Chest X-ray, AP view. Patient: 54 years old, sex M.
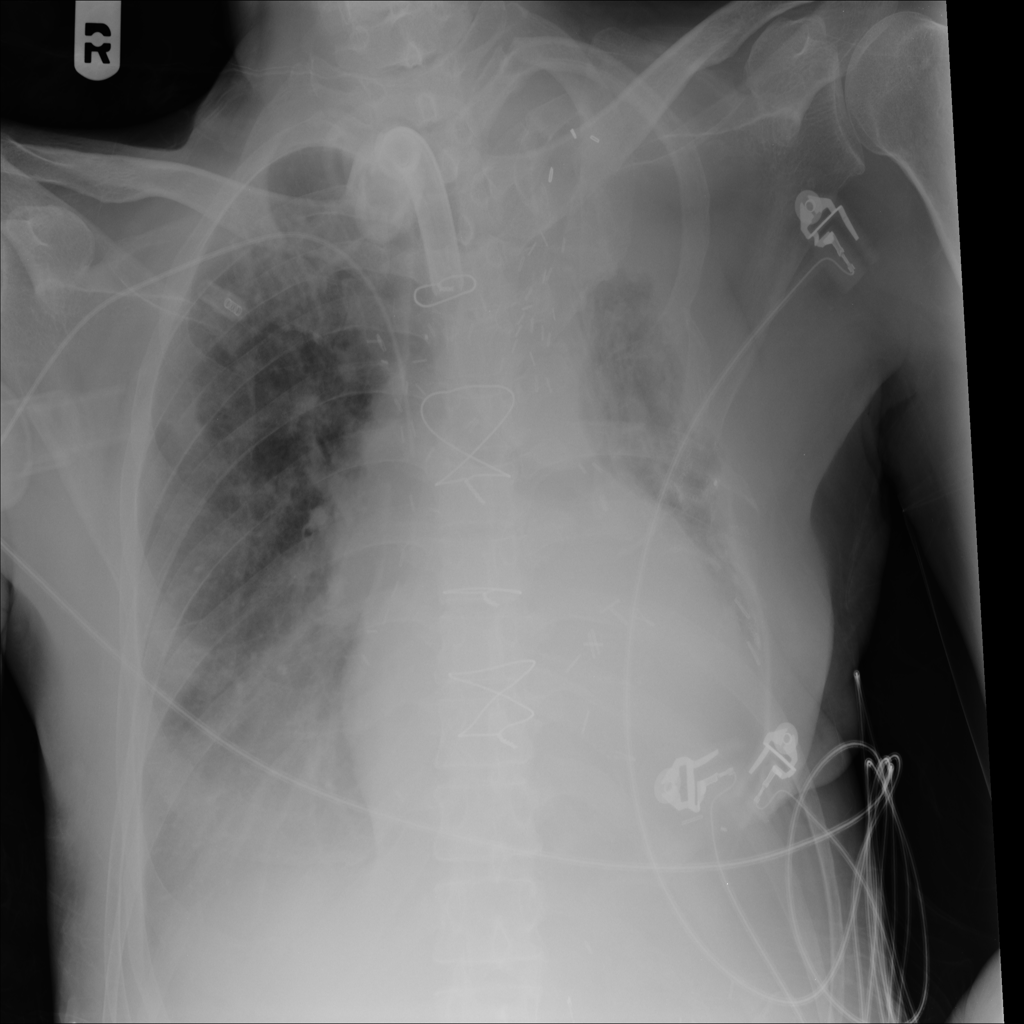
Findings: Infiltration